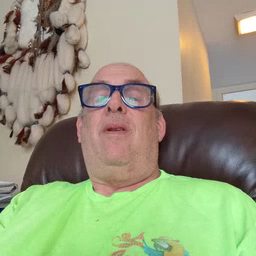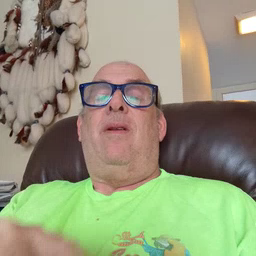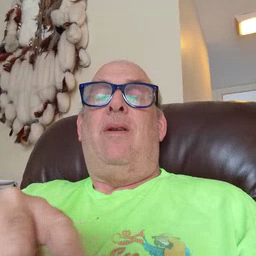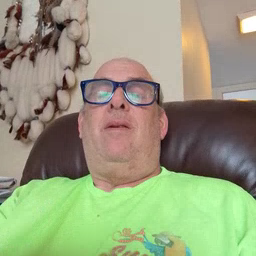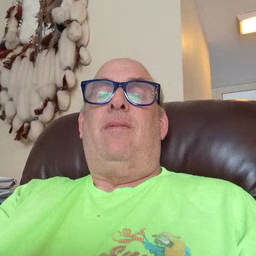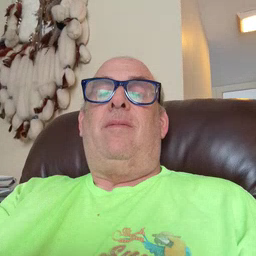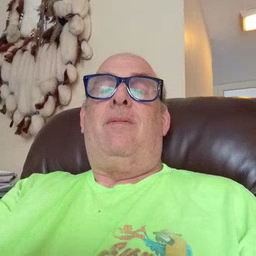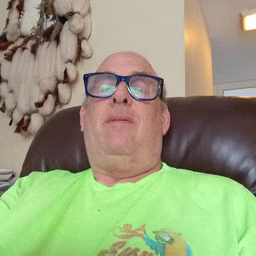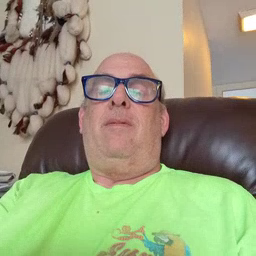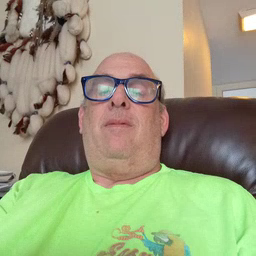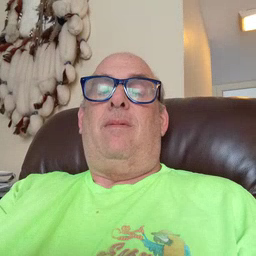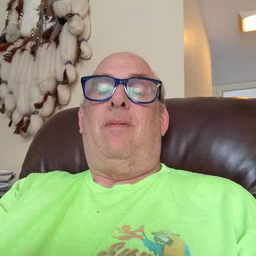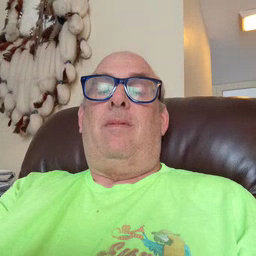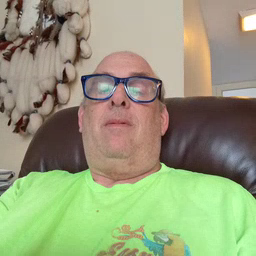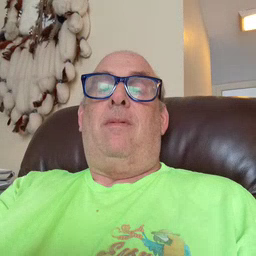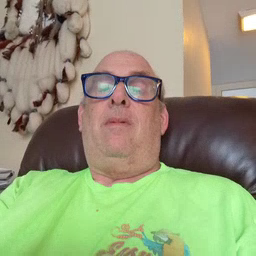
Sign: dryer